Question: I've configured a custom authentication provider, a success handler and a failure handler in Spring Security (v4.0.1). When using the default ones, after displaying the login page, the user was redirected to the previously requested url. However, I lost that behaviour when implementing my own ones, so I'm trying to recover it.
Basically, right now, I'm being redirected to the home page everytime I log in, even I've accesed the login page trying to fetch another resource (in my case ). That's the configuration I have right now:
@Configuration bean (extends 'WebSecurityConfigurerAdapter')
'''
@Override
protected void configure(HttpSecurity http) throws Exception {
http.logout()
.logoutRequestMatcher(new AntPathRequestMatcher("/web/logout"))
.invalidateHttpSession(true).logoutSuccessUrl("/web/login");
http.authorizeRequests()
.antMatchers("/javax.faces.resource/**")
.permitAll()
.antMatchers("/web/recovery").permitAll()
.antMatchers("/web/users").authenticated().anyRequest()
.authenticated().and().formLogin()
.failureHandler(failureHandler).loginPage("/web/login")
.loginProcessingUrl("/web/j_spring_security_check")
.successHandler(successHandler).permitAll();
}
@Autowired
public void configureGlobal(AuthenticationManagerBuilder auth,
DataSource ds, PasswordEncoder pwdEncoder) throws Exception {
auth.authenticationProvider(authProvider);
}
'''
The custom AuthenticationSuccessHandler
'''
public class SystemAuthenticationSuccessHandler extends
SavedRequestAwareAuthenticationSuccessHandler {
private IUserService service;
public SystemAuthenticationSuccessHandler(IUserService service) {
this.service = service;
setDefaultTargetUrl("/web/home");
}
@Override
public void onAuthenticationSuccess(HttpServletRequest request,
HttpServletResponse response, Authentication authentication)
throws IOException, ServletException {
String username = request.getParameter("username");
User user = service.findByIdOrEmail(username, username);
if (user != null) {
service.saveLoginSuccess(user.getId());
}
//Call the parent method to manage the successful authentication
super.onAuthenticationSuccess(request, response, authentication);
}
'''
Basically, the problem I have is 'requestCache' is always returning 'null' for current request in the <URL> method doesn't match my incoming request before being redirected to the login page.
Specifically, the 'HttpSessionRequestCache' Spring is using is an <URL>, but don't know how to tell Spring that.
Having set a breakpoint in 'HttpSessionRequestCache#setRequestMatcher', that's the concrete point where Spring Security sets it:

However, I don't know how to set a custom request cache configurer for my case! Isn't there an easier way for doing it?
I've discovered right now this issue only happens when using Firefox and not with Chrome or Internet Explorer.
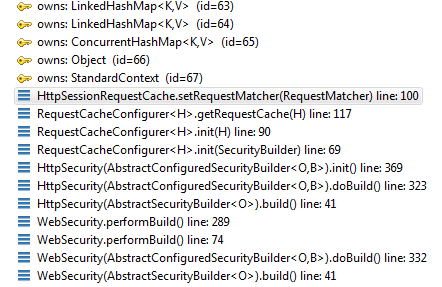
Answer: It's actually a problem with my current firefox browser. Even if I remove all the navigation and cache data, it keeps happening, but not with other browsers as Chrome or IE, not even with other FF browsers.